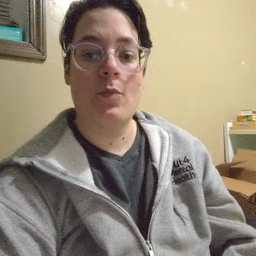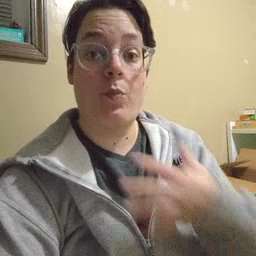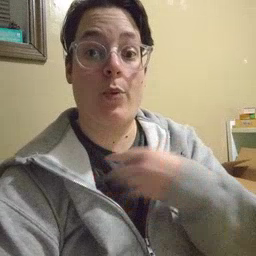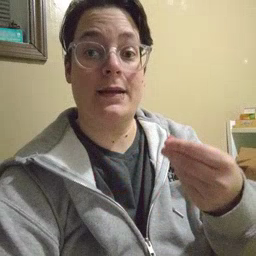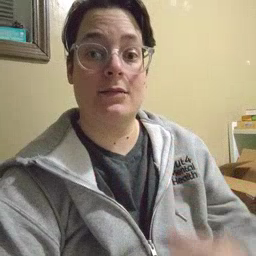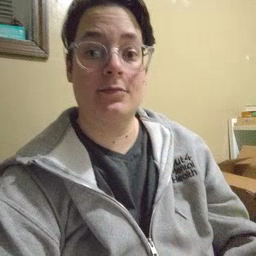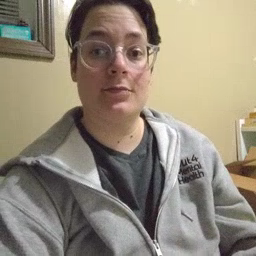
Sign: white